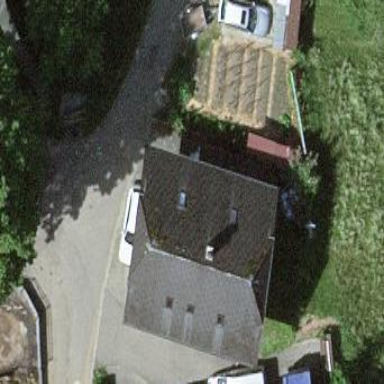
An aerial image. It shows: Residential building.